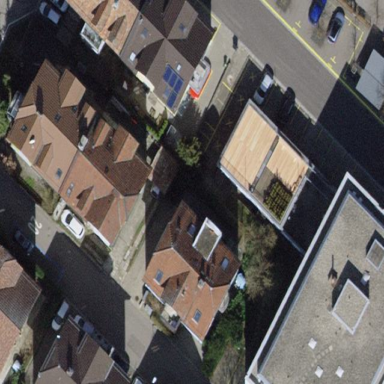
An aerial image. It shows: Building with half-hipped roof made of roof tiles.